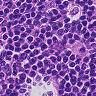
Metastatic tissue present: no